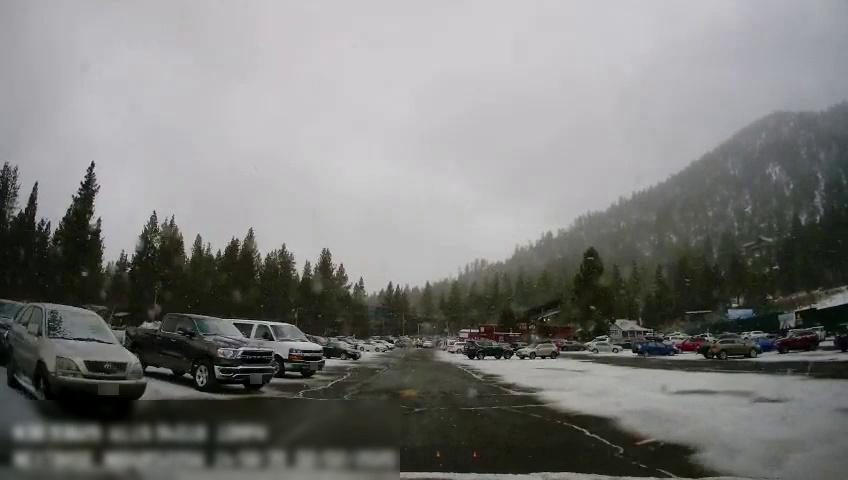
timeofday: Day
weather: Snowy
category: Vehicles | SUV
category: Vehicles | SUV
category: Vehicles | SUV
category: Vehicles | Car
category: Vehicles | SUV
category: Vehicles | SUV
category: Vehicles | Car
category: Vehicles | Car
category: Vehicles | Van
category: Vehicles | Truck
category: Vehicles | Car
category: Vehicles | Car
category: Vehicles | Car
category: Vehicles | Car
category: Vehicles | Car
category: Vehicles | SUV
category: Vehicles | Truck
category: Vehicles | Car
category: Drivable Space